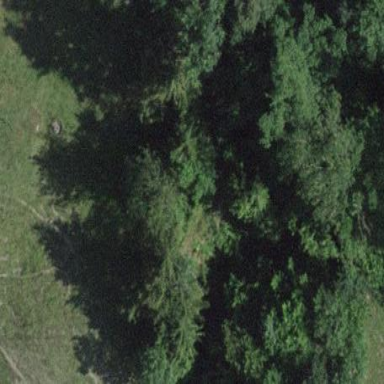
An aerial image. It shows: Forest area.